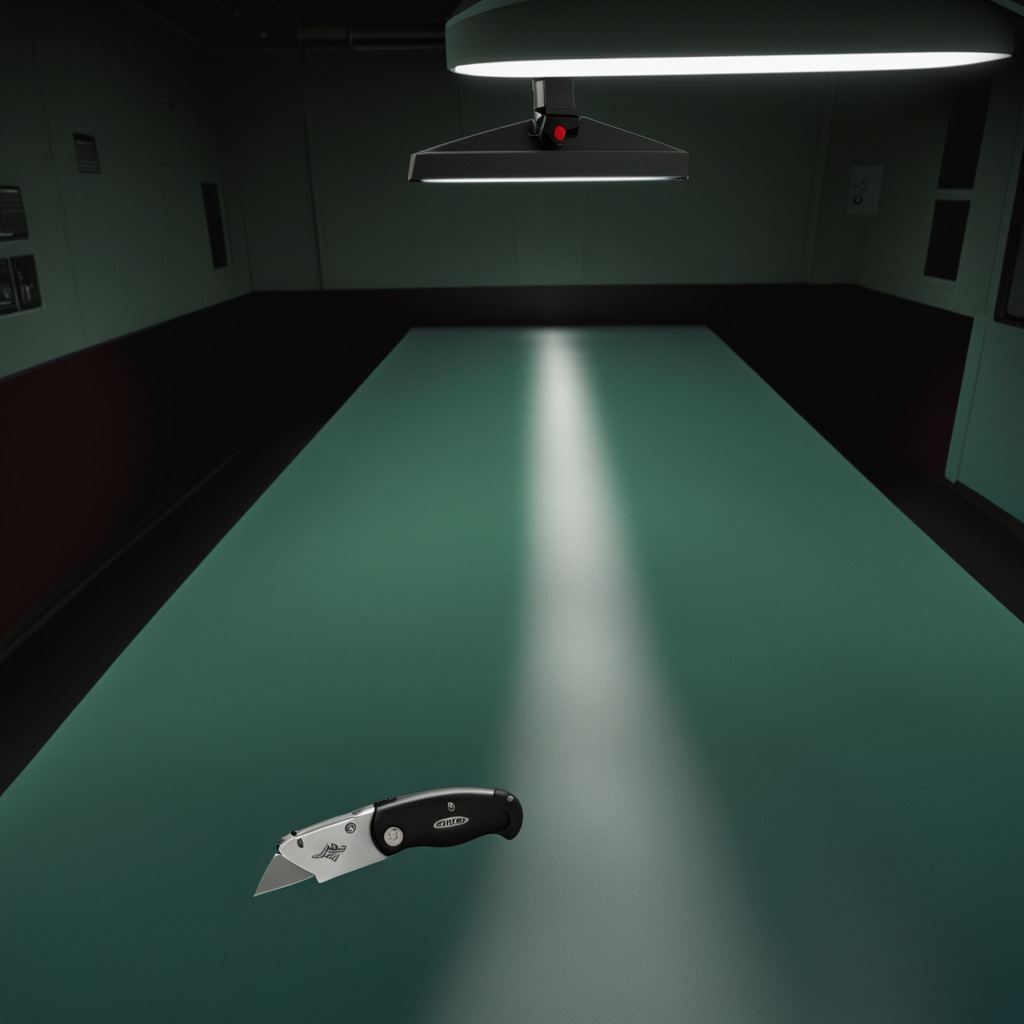
A utility knife lying on a clean empty table in a railway signal maintenance room lit by harsh overhead fluorescents photorealistic surface textures crisp shadows high dynamic range